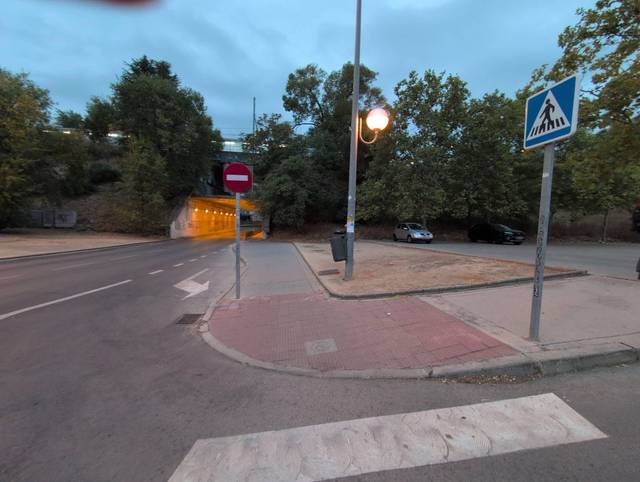
Region: Spain
Coordinates: 40.341, -3.749